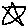
Label: star